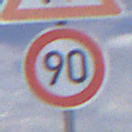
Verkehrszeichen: Geschwindigkeit90
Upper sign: Gegenverkehr
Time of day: Midday
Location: Outdoor (Nature)
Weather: PartlyCloudy
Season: NotSpecified
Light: Natural